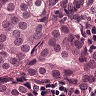
Metastatic tissue present: yes